Field crop: tomato
Growth stage: 2
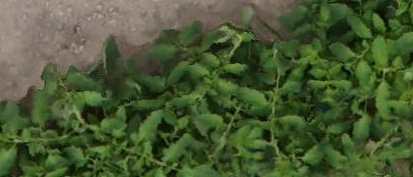
Species: tomato